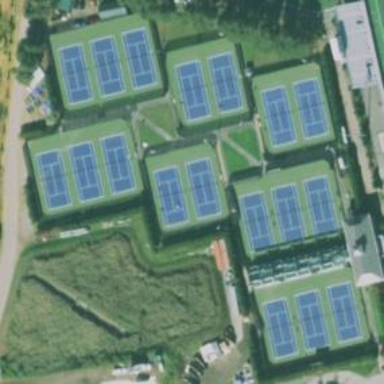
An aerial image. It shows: Sports center with tennis facility.